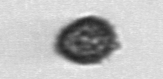
Label: Pseudochattonella_farcimen